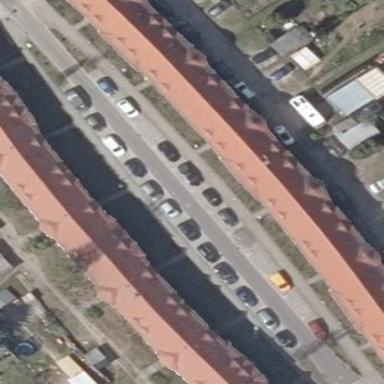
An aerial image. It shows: Parking lane for vehicles.